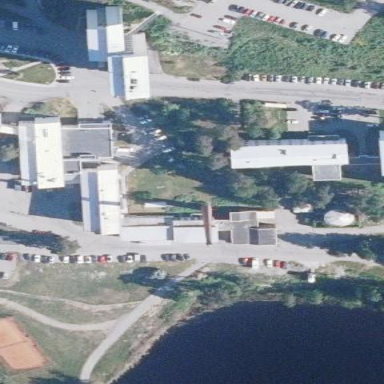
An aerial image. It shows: Hospital building.